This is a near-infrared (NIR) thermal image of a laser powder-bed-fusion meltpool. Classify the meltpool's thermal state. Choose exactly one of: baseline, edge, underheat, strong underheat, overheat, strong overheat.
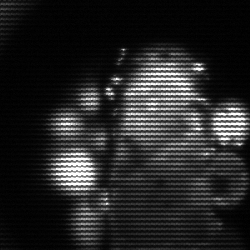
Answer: baseline